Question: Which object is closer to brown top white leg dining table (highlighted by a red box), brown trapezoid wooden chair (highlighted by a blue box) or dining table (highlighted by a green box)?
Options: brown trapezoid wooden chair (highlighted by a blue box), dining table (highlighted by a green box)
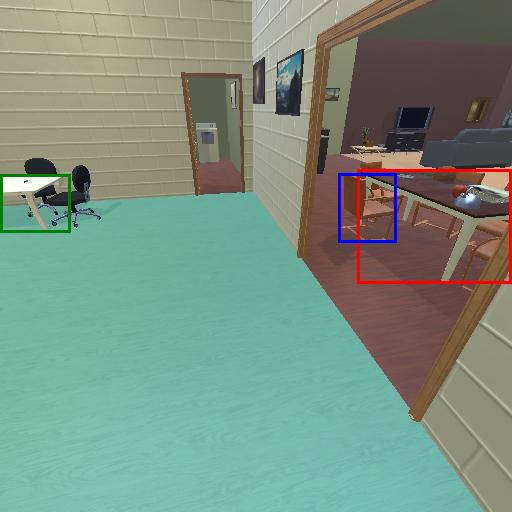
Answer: brown trapezoid wooden chair (highlighted by a blue box)